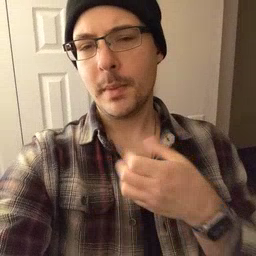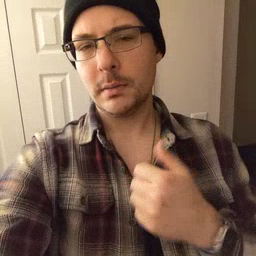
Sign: milk